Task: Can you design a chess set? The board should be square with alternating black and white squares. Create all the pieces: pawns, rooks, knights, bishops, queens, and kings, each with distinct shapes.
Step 735:
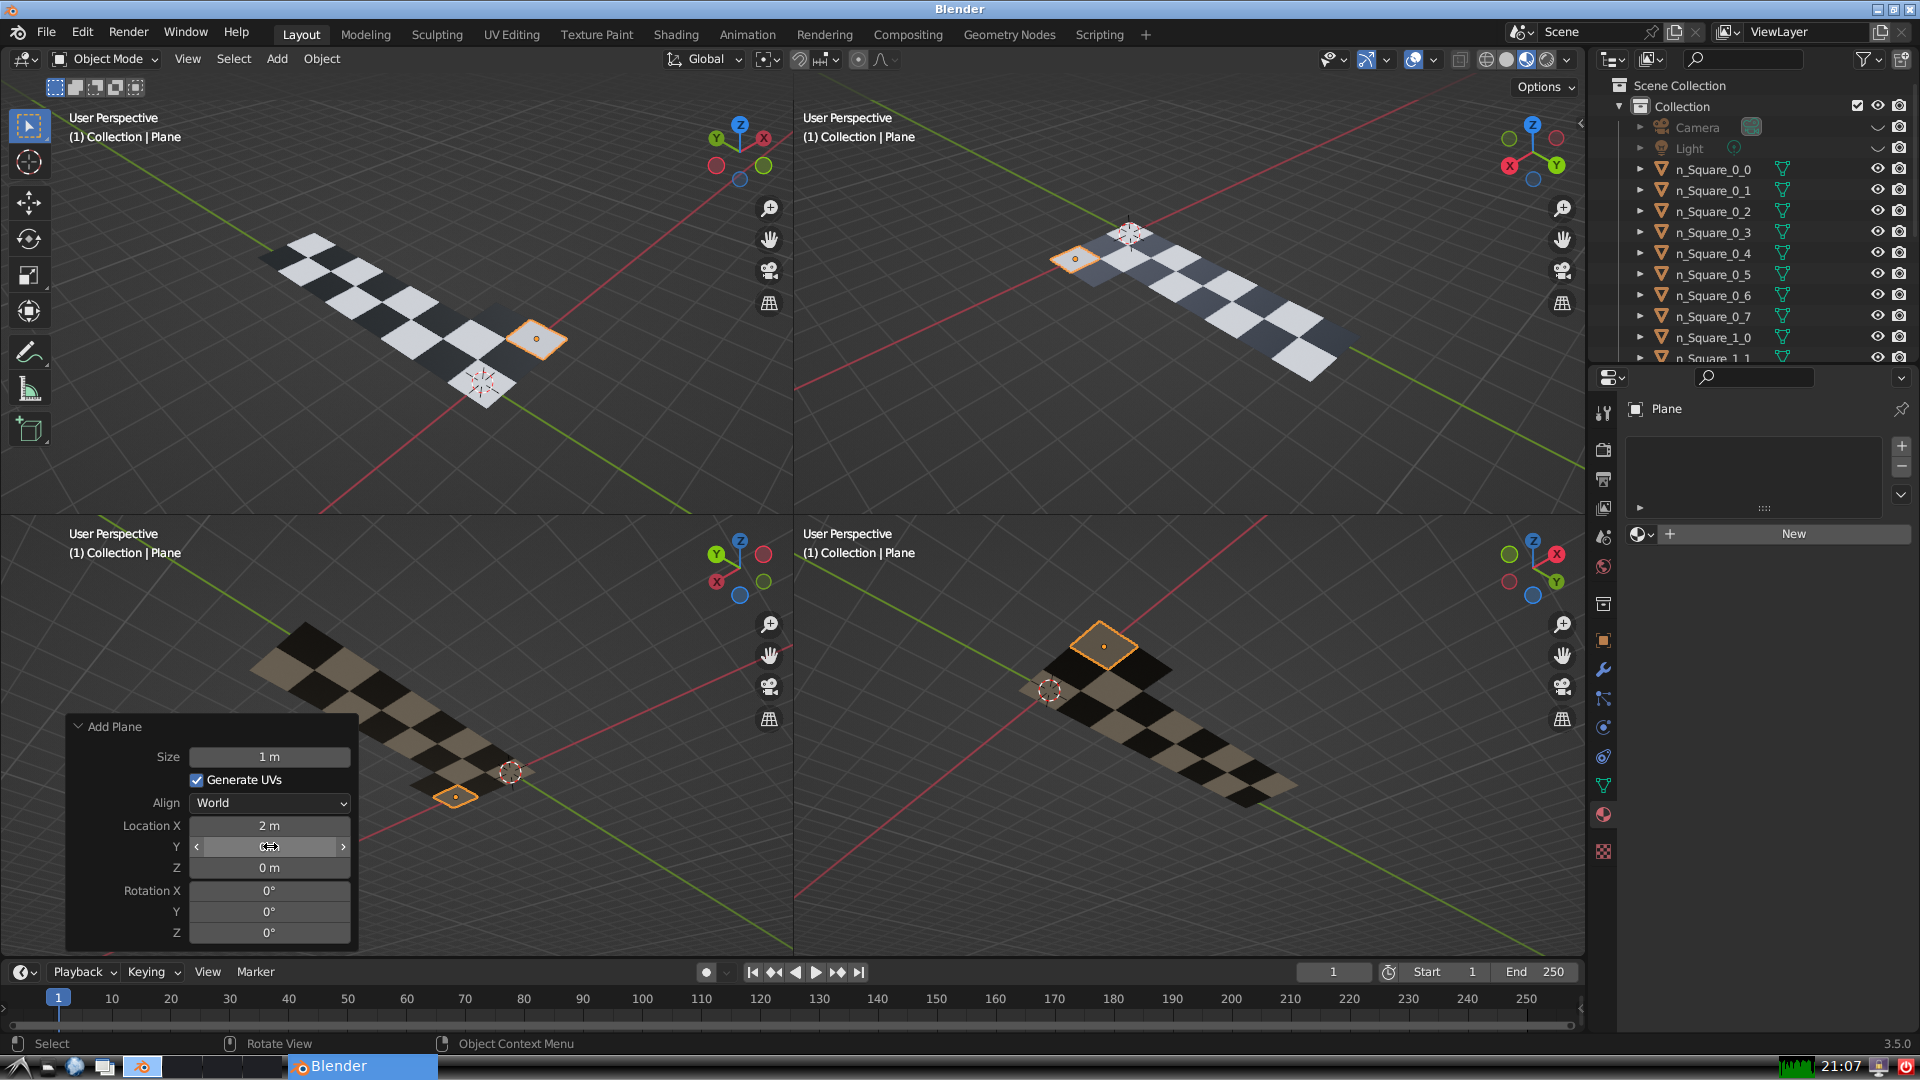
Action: click: no